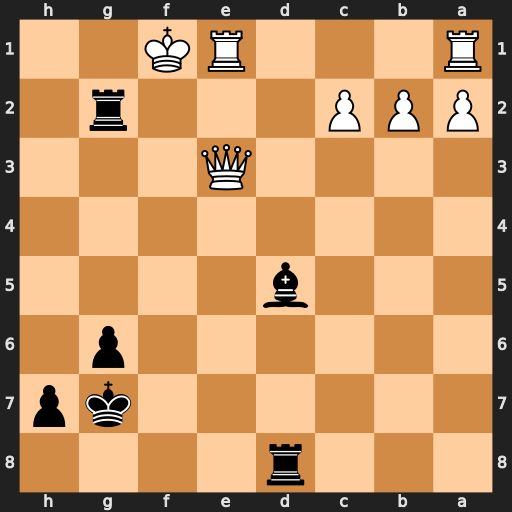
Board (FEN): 3r4/6kp/6p1/3b4/8/4Q3/PPP3r1/R3RK2
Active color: b
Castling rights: -
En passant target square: -
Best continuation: Rf8+ Qf3 Bxf3